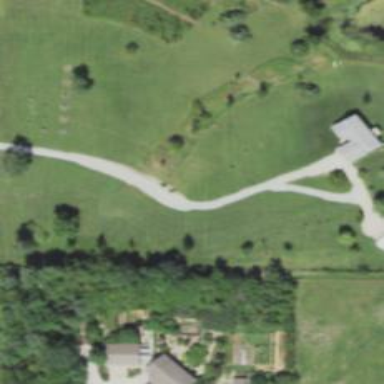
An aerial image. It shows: Driveway.